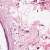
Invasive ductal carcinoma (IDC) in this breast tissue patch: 0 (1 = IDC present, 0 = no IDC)